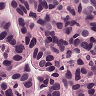
Metastatic tissue present: yes